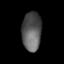
Tissue: lung
Cell type: Epithelial cells
Senescence score: 0.2041
Nuclear area (px): 742
Mean DAPI intensity: 89.197